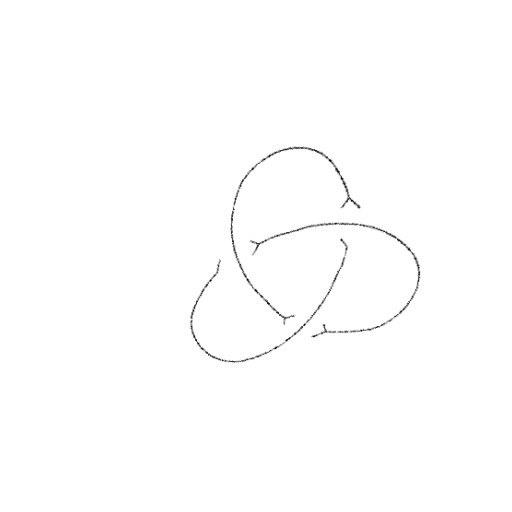
Crossing number: 3